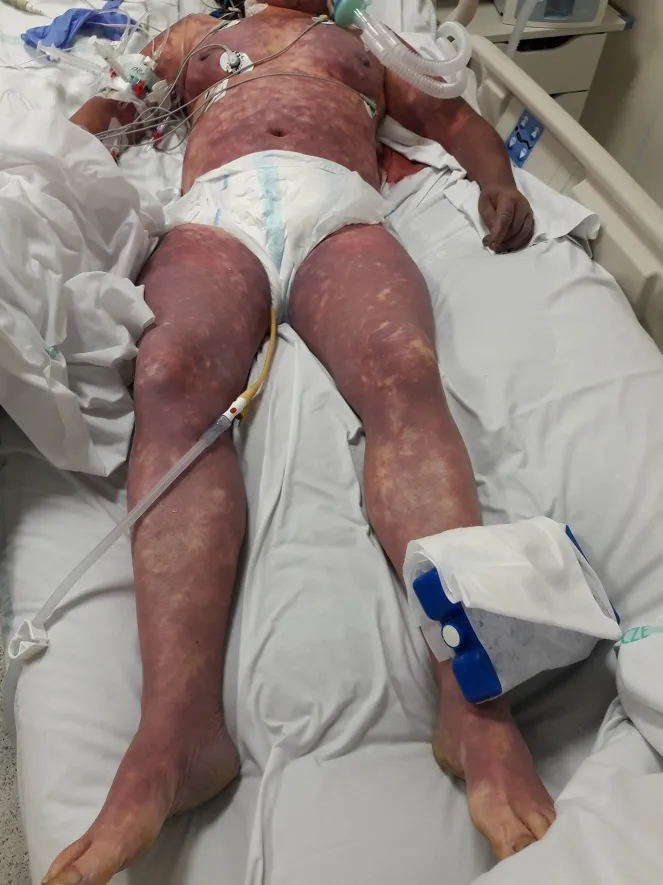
coagulopatic skin lesions.
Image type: medical_photograph (skin_photograph)